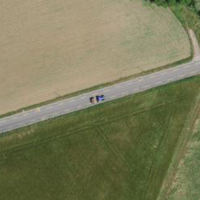
EUNIS habitat code: 52
Species observed at this site:
Malva sylvestris